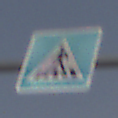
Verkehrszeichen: FussgaengerueberwegRechts
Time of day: MorningAfternoon
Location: Outdoor (Nature)
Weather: PartlyCloudy
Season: NotSpecified
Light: Natural